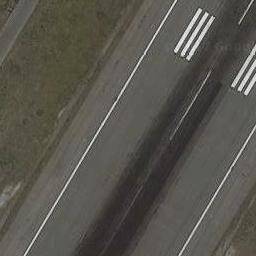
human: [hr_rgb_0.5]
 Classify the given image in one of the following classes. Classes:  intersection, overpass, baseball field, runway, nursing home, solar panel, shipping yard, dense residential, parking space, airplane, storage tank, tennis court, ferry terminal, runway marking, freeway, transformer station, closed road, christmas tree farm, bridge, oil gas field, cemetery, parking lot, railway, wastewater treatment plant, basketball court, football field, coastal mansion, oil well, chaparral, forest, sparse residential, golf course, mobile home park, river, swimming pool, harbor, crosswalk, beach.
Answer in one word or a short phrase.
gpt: runway